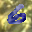
Label: 6